四年级 · 度量几何学
如图中有 $(\quad)$ 个角。

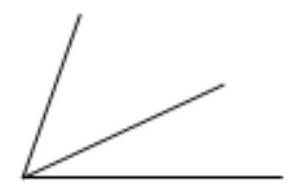
A. 3
B. 6
C. 4
答案: A
解析: 答案: A

【分析】图中单个的角有 2 个, 两个角组成的角有 1 个, 共有 $1+2=3$ 个角。

【详解】 根据分析可知: 图中有 3 个角。

故答案为: A

【点睛】如果有 $n$ 条射线, 则有 $n(n-1) \div 2$ 个角。